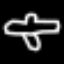
Label: airplane